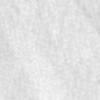
Label: no_change